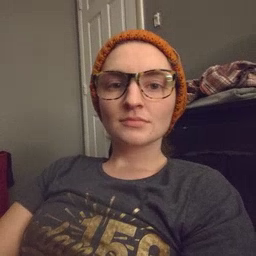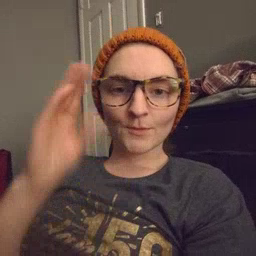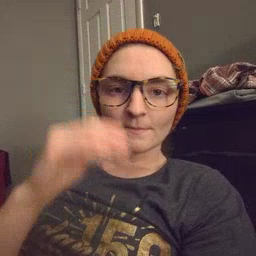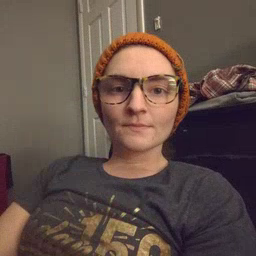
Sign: boy